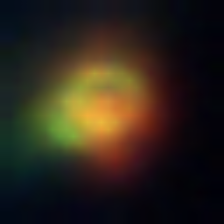
Taxon: NanoPlankton
Group: Other